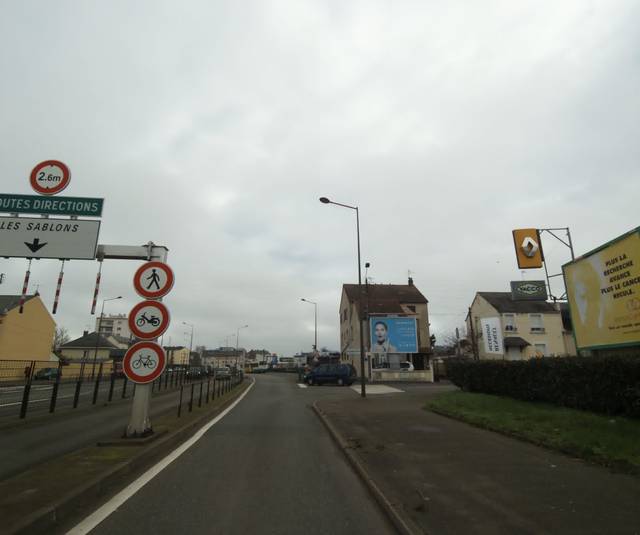
Region: France
Coordinates: 47.978, 0.211